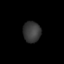
Tissue: lung
Cell type: Epithelial cells
Senescence score: 0.1572
Nuclear area (px): 361
Mean DAPI intensity: 57.105